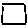
Label: square